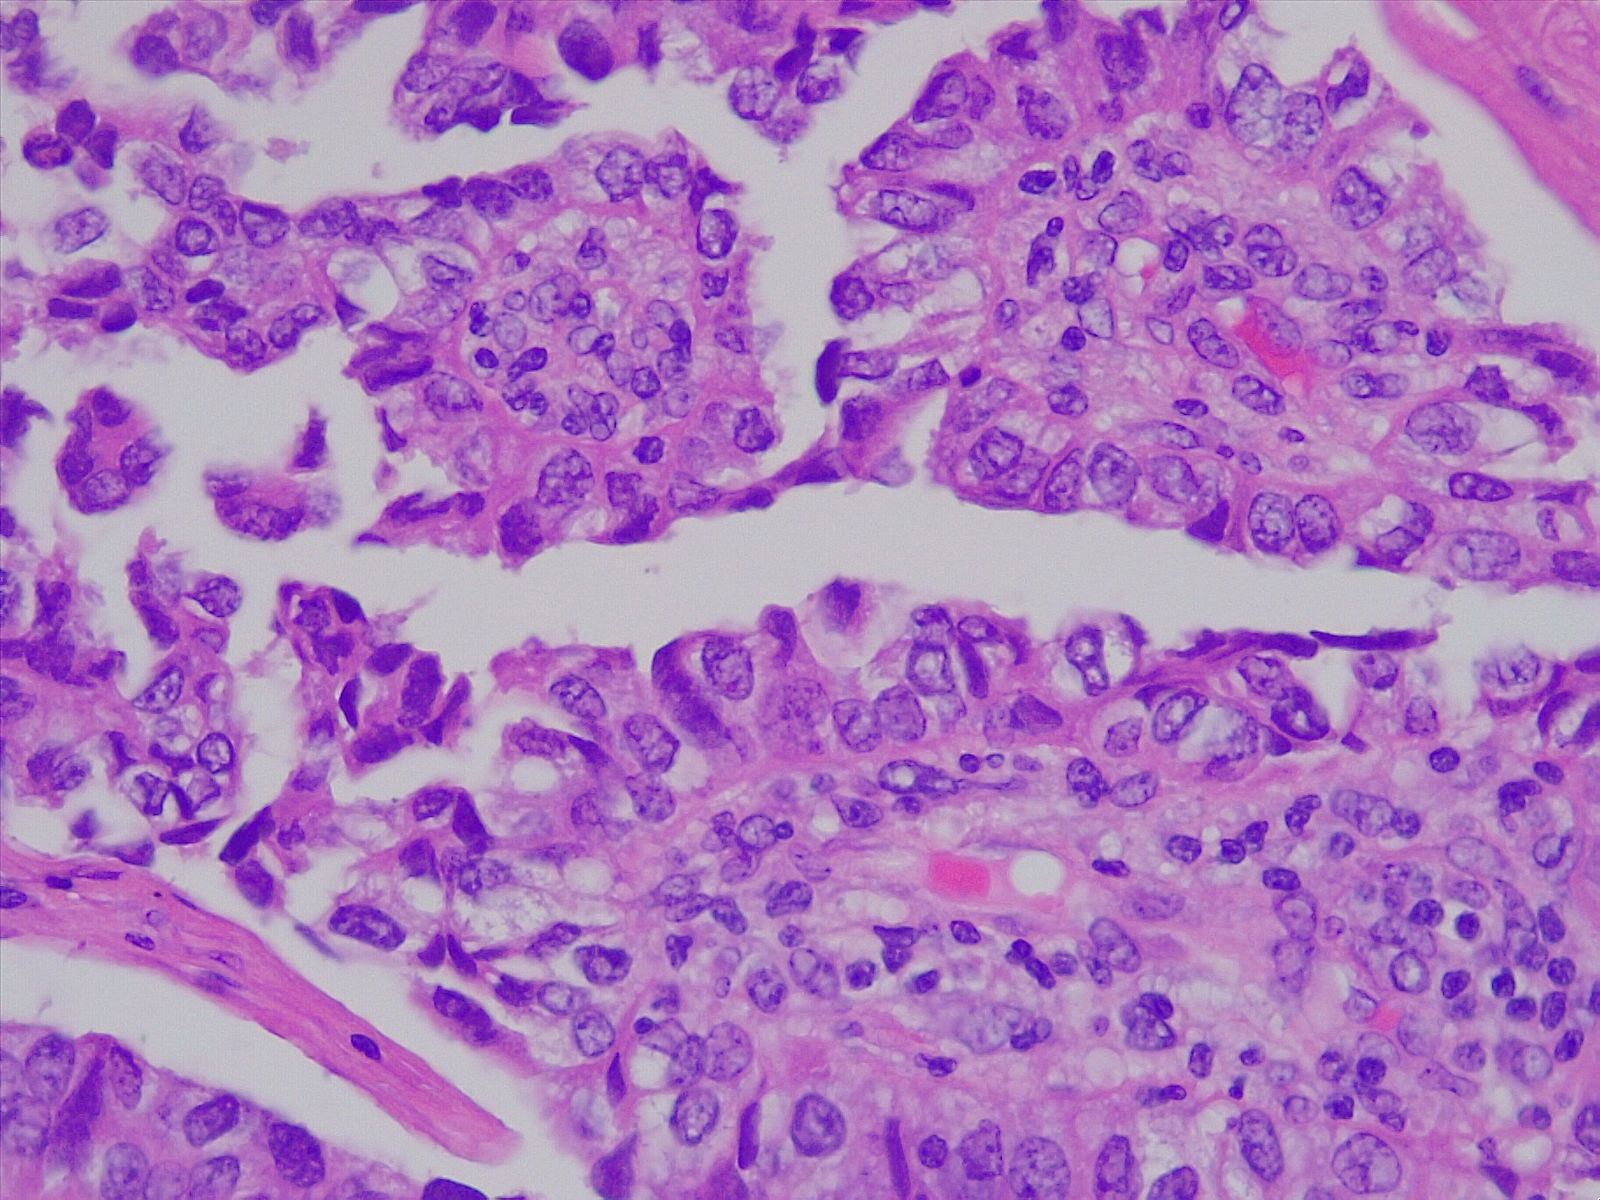
Label: lung adenocarcinoma, poorly differentiated